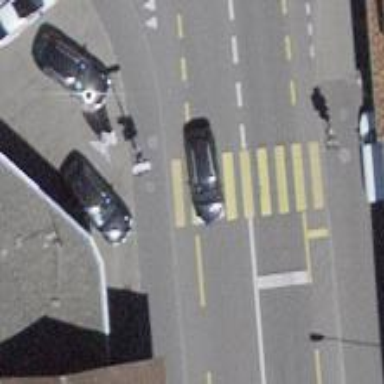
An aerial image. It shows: Road crossing with traffic signals.